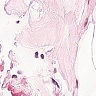
Metastatic tissue present: no